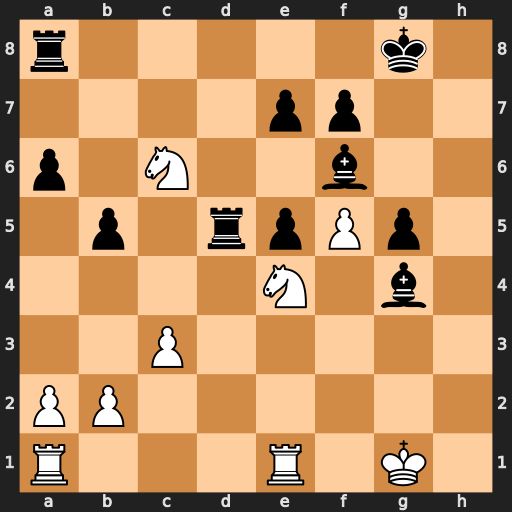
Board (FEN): r5k1/4pp2/p1N2b2/1p1rpPp1/4N1b1/2P5/PP6/R3R1K1
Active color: w
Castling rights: -
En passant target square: -
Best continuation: Nxf6+ exf6 Ne7+ Kg7 Nxd5